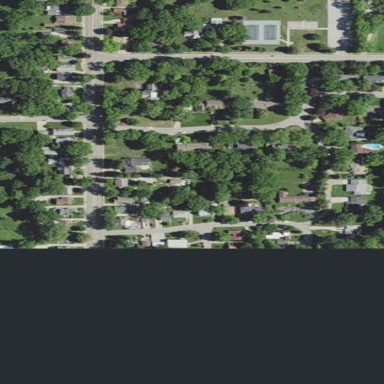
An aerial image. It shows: Residential area consisting of single-family homes.